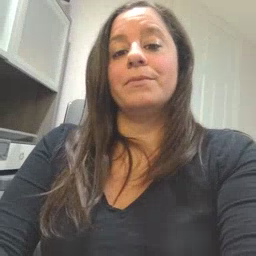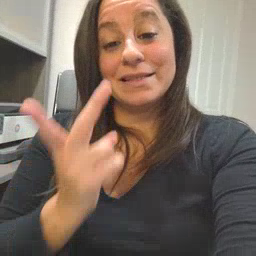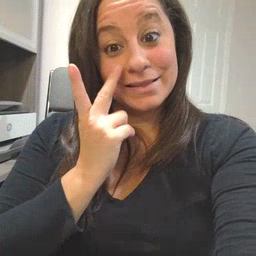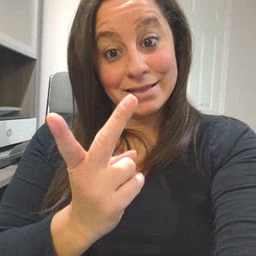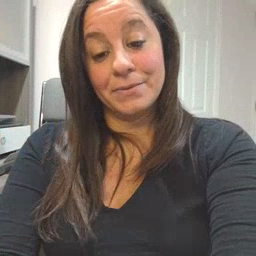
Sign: see